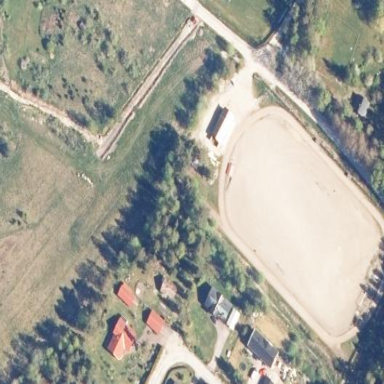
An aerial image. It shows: Sports center on leisure land.